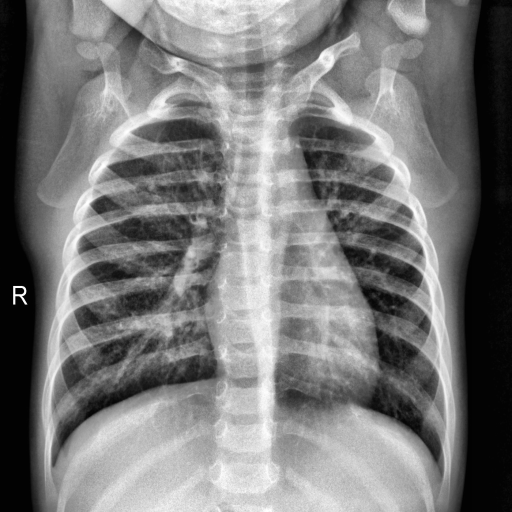
Finding: NORMAL